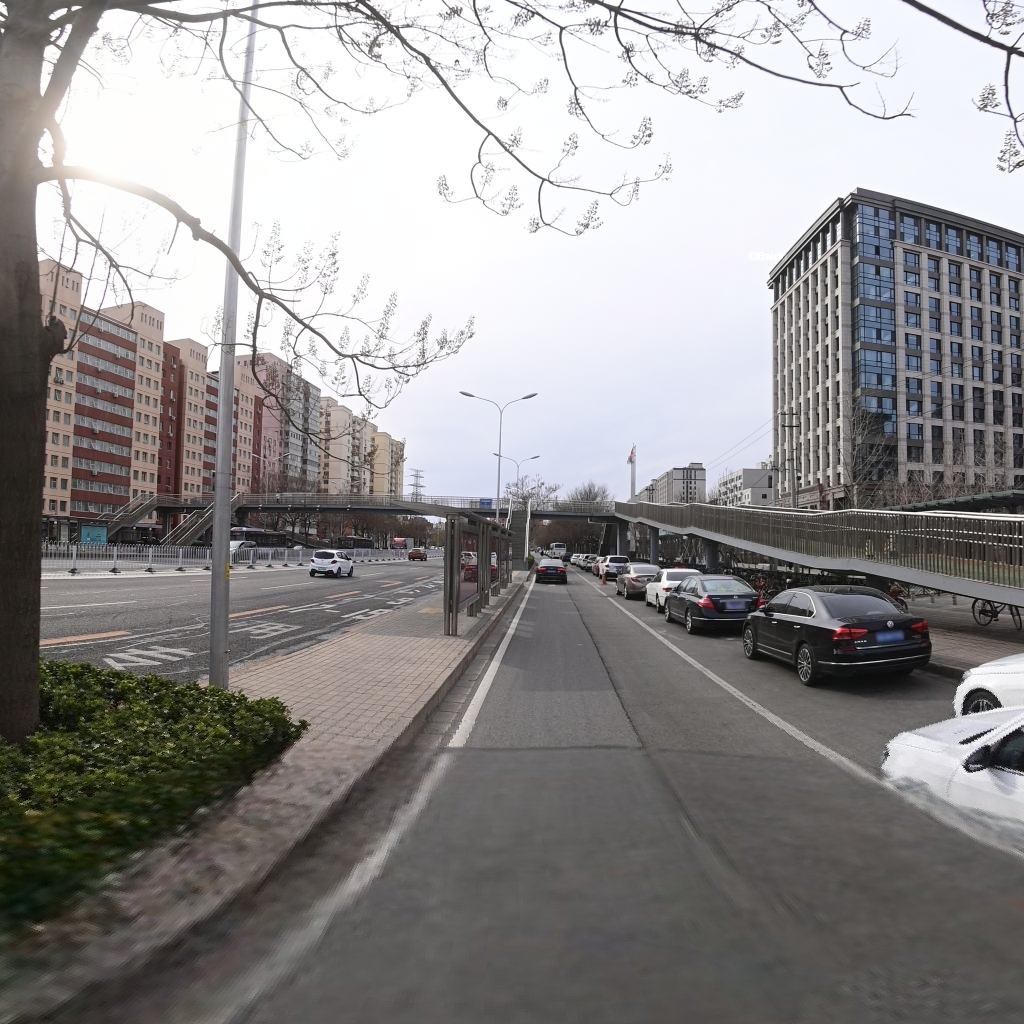
Region: Haidian
Road damage annotations: longitudinal crack, longitudinal patch